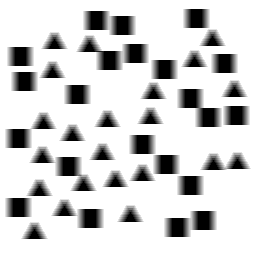
Squares: 22
Triangles: 22
Stars: 0
Total shapes: 44